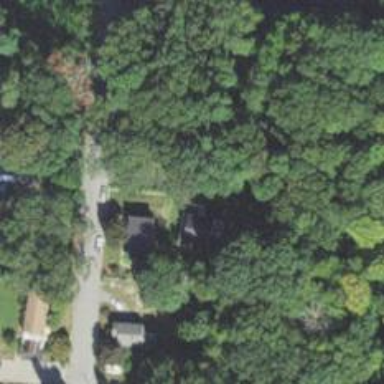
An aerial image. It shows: Residential driveway serving as service road.